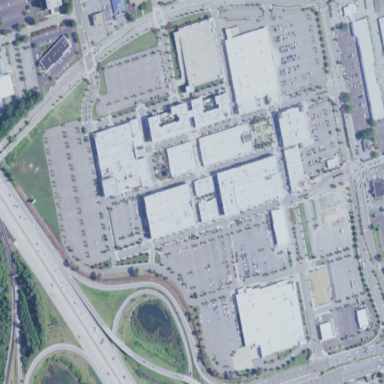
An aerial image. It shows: Retail area consisting of mall.